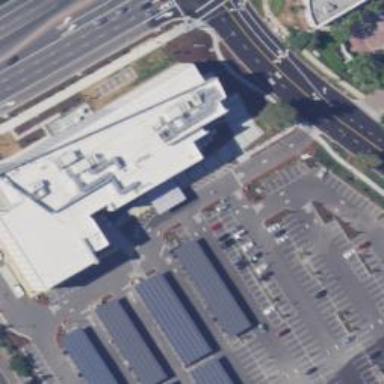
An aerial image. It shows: Clinic building offering healthcare services.